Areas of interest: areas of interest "Commercial service"
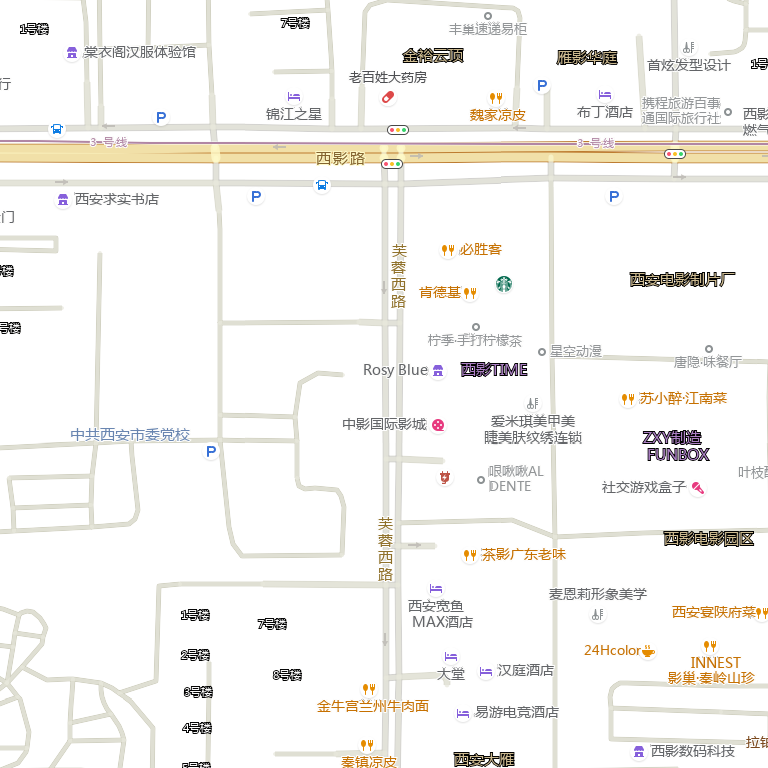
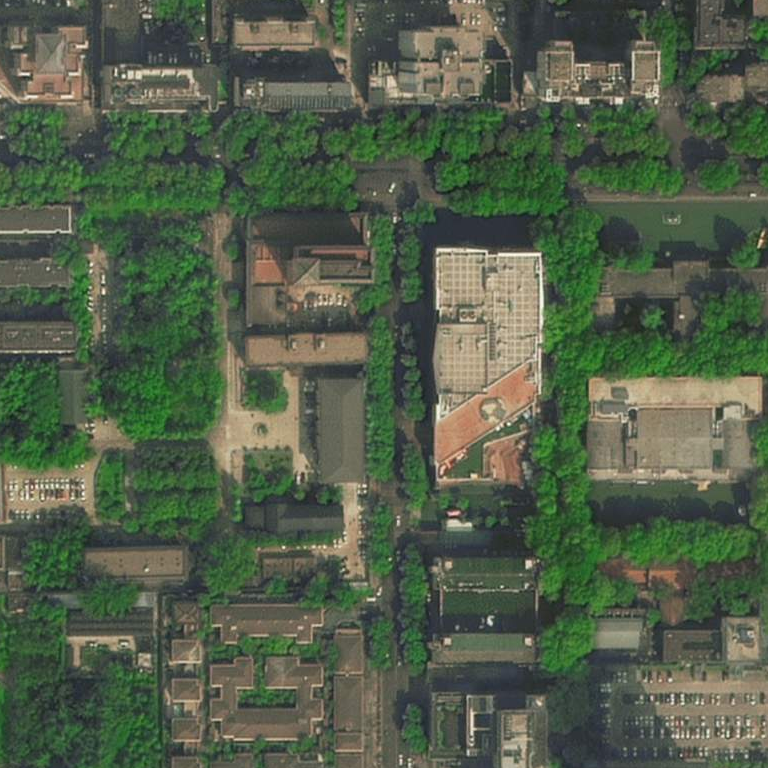